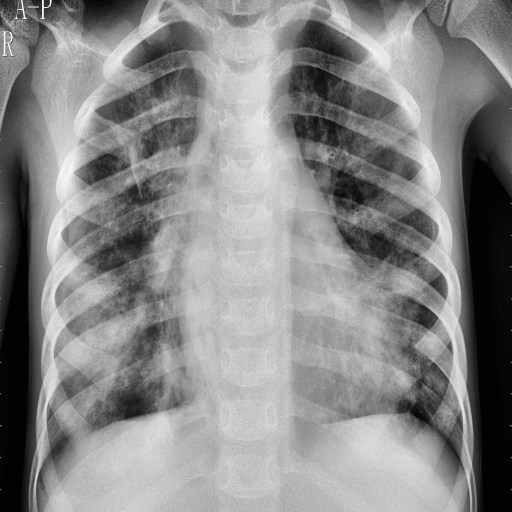
Finding: PNEUMONIA